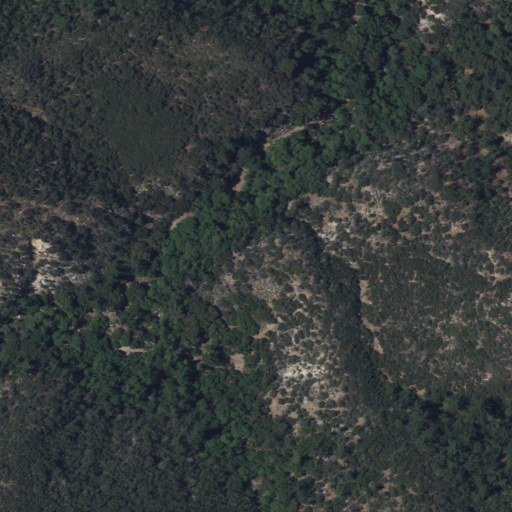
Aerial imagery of valley in California named Blind Canyon containing evergreen forest, shrub, open development, mixed forest, and woody wetlands